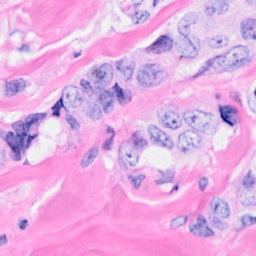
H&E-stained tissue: Breast